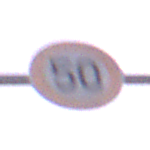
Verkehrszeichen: Geschwindigkeit50
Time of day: Dawn
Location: Outdoor (RoadRail)
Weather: Clear
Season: NotSpecified
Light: Natural